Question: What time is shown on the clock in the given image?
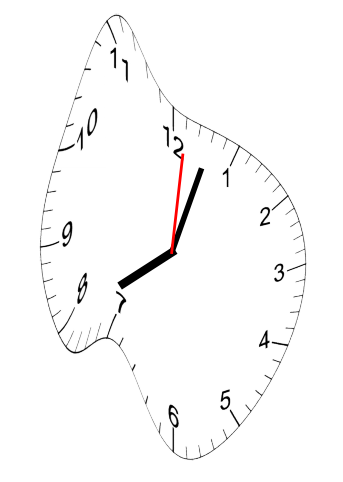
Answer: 08:03:01